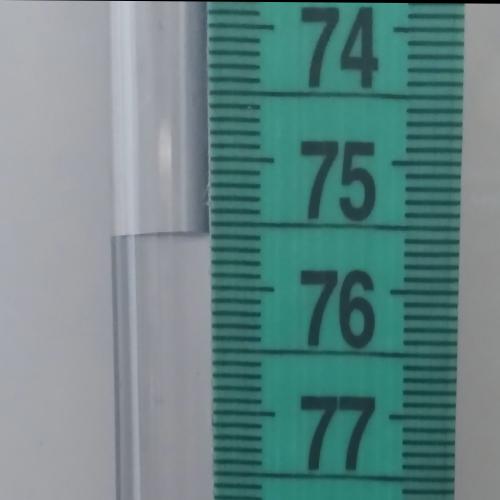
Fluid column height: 75.6 cm